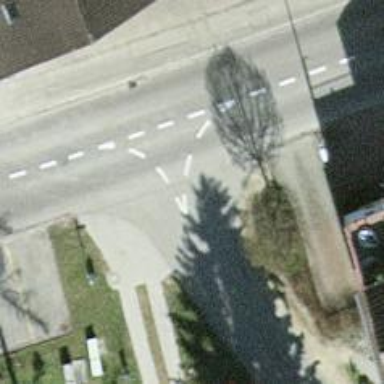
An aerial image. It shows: Residential road with asphalt surface. There is parking available on both sides of the street.